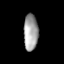
Tissue: lung
Cell type: Epithelial cells
Senescence score: 0.2261
Nuclear area (px): 513
Mean DAPI intensity: 162.092